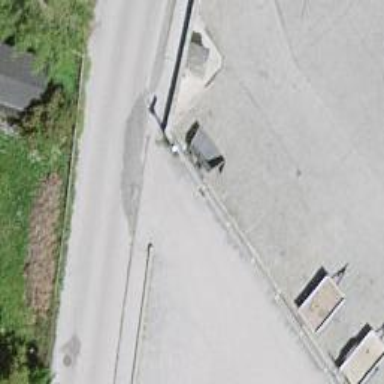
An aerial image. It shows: Parking entrance.